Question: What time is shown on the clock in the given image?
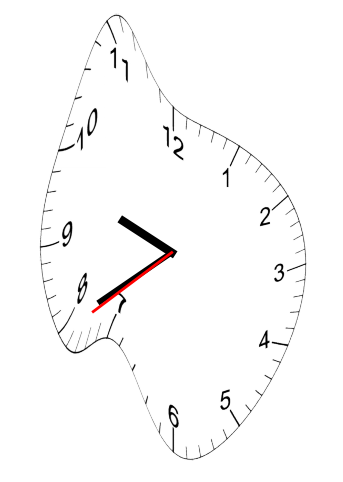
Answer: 09:39:39